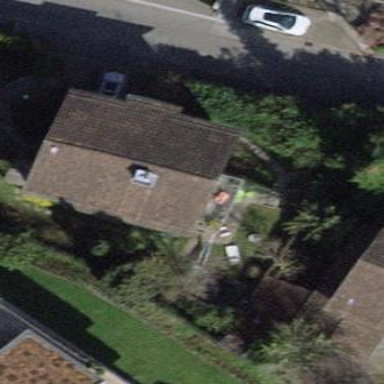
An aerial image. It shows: Gabled roofed house.